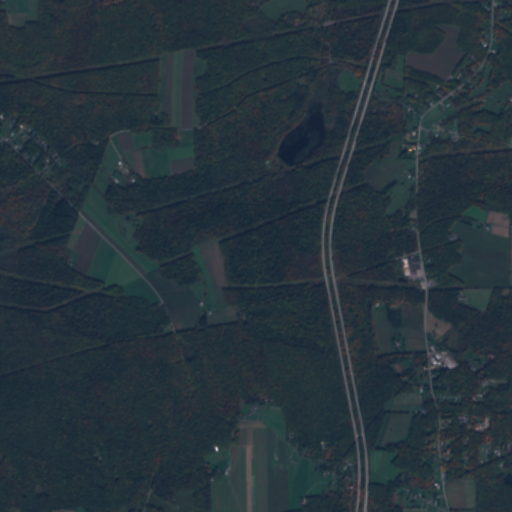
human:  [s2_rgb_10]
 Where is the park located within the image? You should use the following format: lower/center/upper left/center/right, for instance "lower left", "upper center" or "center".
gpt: The park is located in the lower right of the image.
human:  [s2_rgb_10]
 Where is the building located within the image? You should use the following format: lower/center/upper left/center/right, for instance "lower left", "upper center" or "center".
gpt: The building is located in the upper left of the image.
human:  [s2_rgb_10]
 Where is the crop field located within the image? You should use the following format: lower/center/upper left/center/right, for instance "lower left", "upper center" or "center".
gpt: There is no crop field in the image.